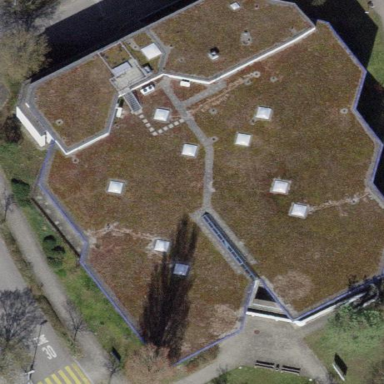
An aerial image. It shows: Office building.